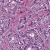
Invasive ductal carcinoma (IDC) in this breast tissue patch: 1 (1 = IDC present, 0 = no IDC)